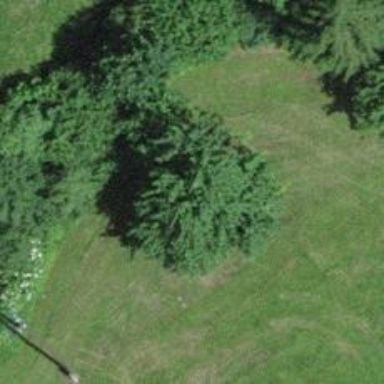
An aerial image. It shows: Beautiful tree in nature.